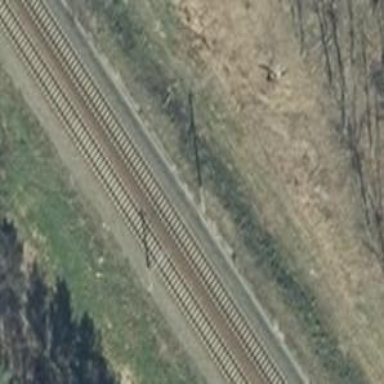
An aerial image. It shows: Railway with electrified contact lines.